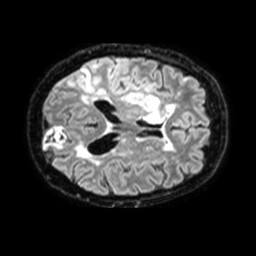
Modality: FLAIR
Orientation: axial
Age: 71
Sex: female
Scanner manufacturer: philips
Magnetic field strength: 1.5 T
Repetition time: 4.8 s
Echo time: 0.3446 s